Chest X-ray. View position: AP
Patient age: 19
Patient sex: F
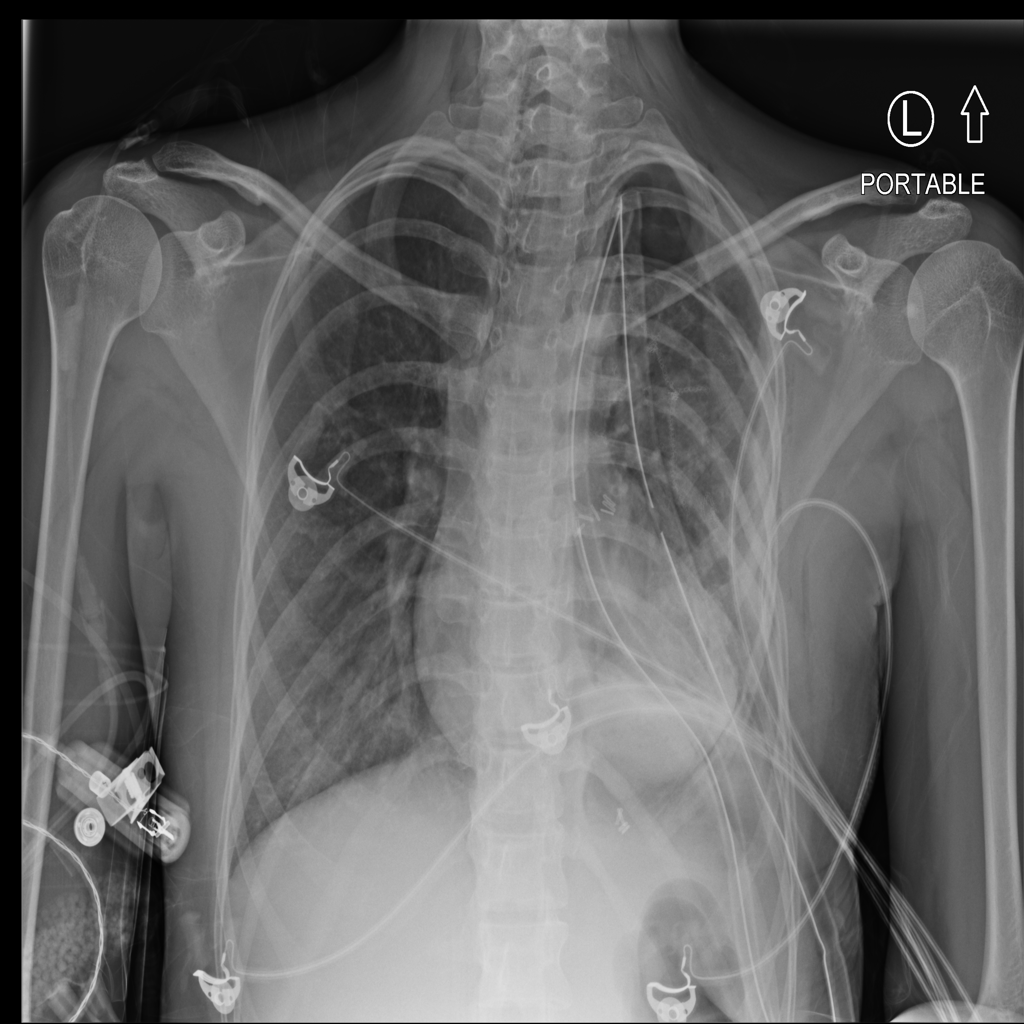
Finding: Pneumothorax